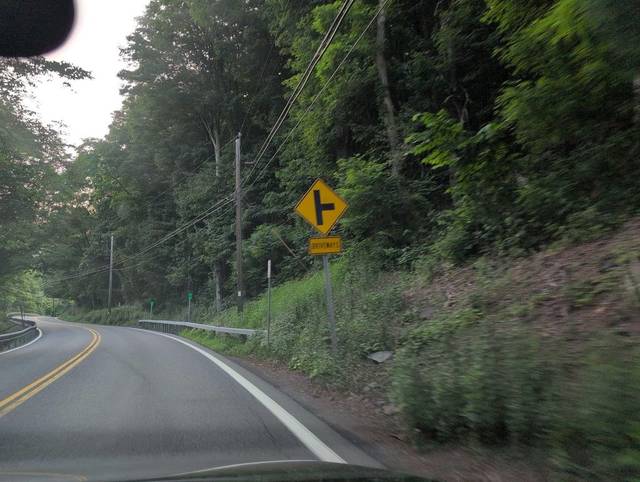
Region: United States
Coordinates: 42.177, -74.033